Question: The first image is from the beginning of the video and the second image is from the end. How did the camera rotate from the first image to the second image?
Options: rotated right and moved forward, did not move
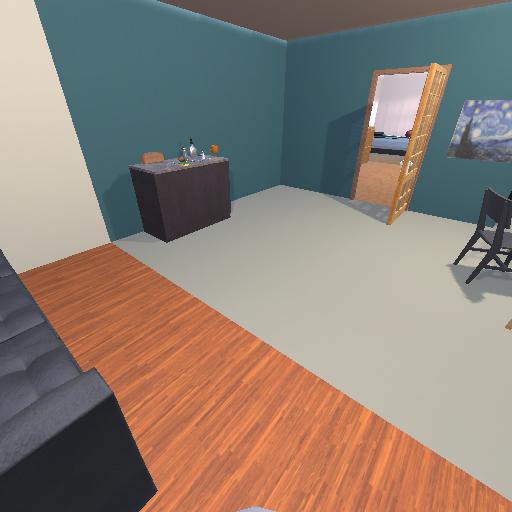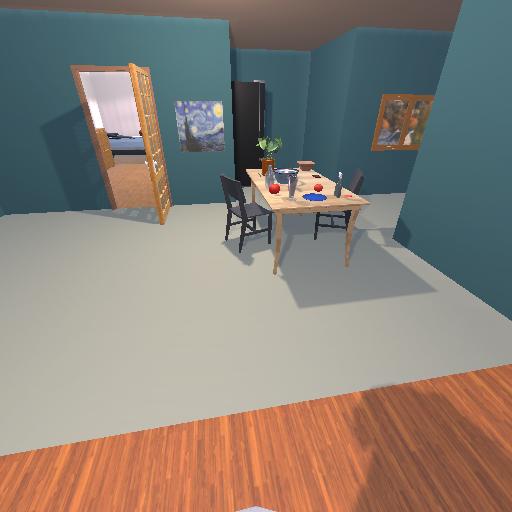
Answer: rotated right and moved forward